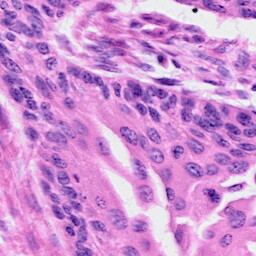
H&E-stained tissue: Cervix